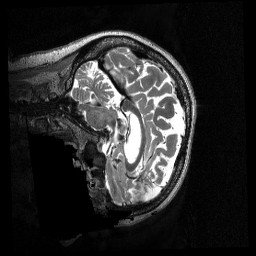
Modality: T2w
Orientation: sagittal
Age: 73
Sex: female
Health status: healthy
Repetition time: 3.2 s
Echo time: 0.563 s